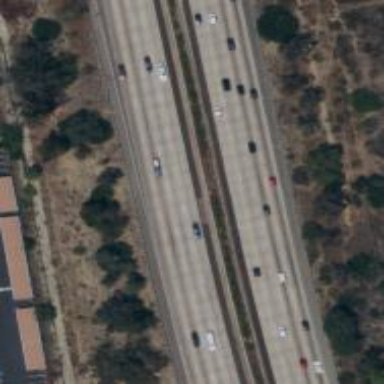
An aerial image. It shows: View of motorway.